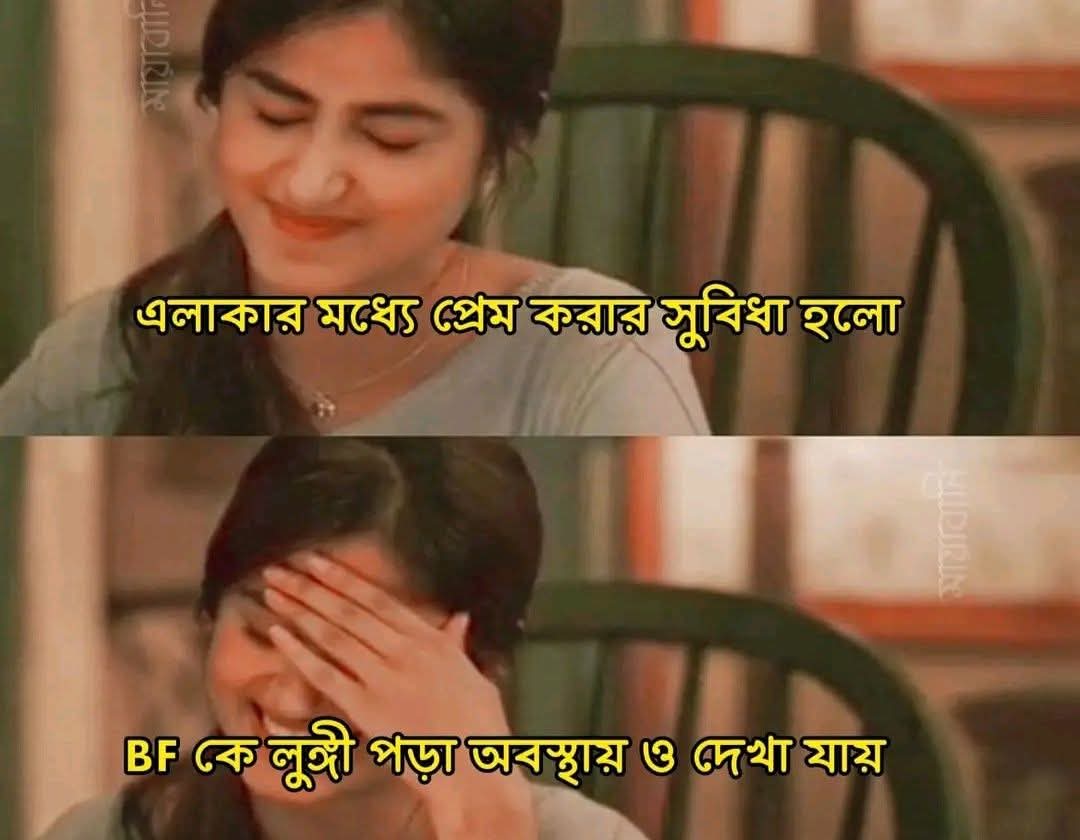
Text: এলাকার মধ্যে প্রেম করার সুবিধা হলো
BF কে লুঙ্গী পড়া অবস্থায় ও দেখা যায়
Label: Non Hate